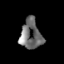
Tissue: skin
Cell type: Epithelial cells
Senescence score: 0.2386
Nuclear area (px): 599
Mean DAPI intensity: 113.337